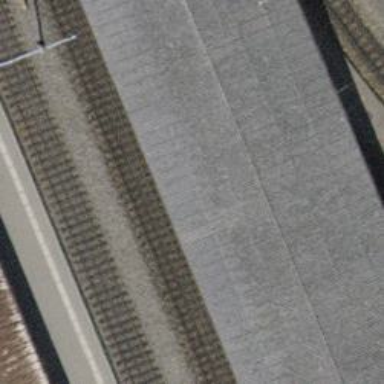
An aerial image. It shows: Public transport stop position along the railway.